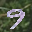
Label: 9